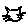
Label: cat